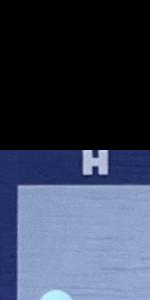
Label: Empty